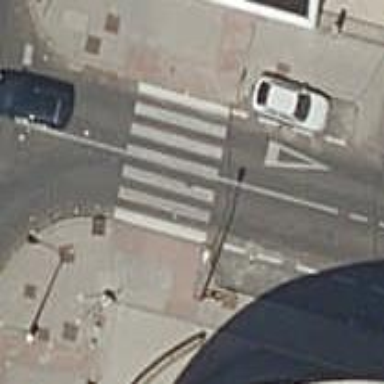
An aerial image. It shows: Pedestrian crossing with zebra markings on footway.